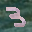
Label: 3